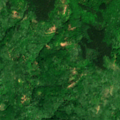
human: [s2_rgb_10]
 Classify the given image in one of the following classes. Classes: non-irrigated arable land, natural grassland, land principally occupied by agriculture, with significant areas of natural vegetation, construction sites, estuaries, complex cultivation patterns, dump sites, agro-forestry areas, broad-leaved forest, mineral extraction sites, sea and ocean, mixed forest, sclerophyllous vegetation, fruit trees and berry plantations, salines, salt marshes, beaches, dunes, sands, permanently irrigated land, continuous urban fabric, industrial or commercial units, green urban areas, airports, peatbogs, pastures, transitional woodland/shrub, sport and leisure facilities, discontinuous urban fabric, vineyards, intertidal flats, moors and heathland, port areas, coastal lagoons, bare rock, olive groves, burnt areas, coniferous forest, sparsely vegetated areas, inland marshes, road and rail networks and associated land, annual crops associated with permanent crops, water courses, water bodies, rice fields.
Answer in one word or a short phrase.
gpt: land principally occupied by agriculture, with significant areas of natural vegetation, broad-leaved forest, mixed forest